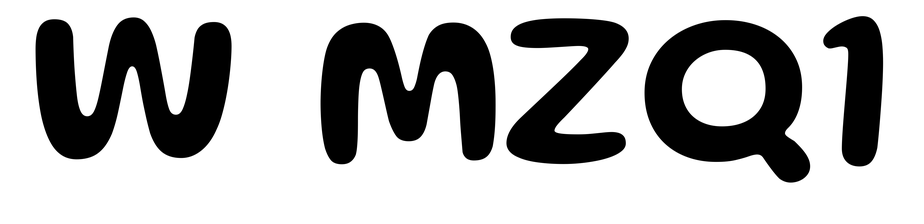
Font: Gluten_Medium